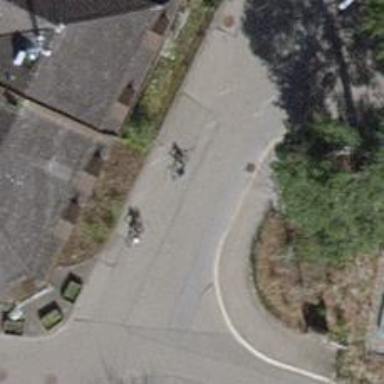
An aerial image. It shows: Residential road with asphalt surface. Sidewalk is present on the left side.